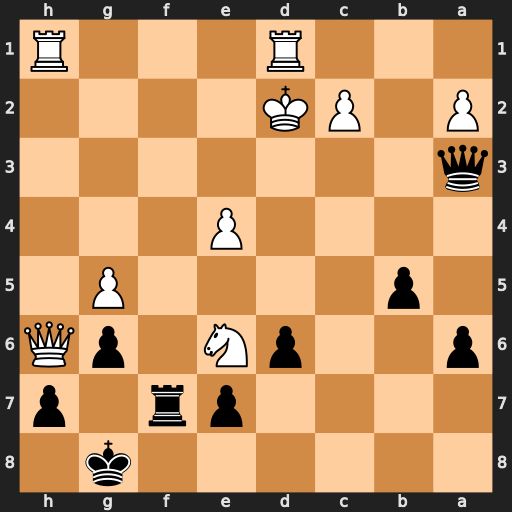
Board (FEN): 6k1/4pr1p/p2pN1pQ/1p4P1/4P3/q7/P1PK4/3R3R
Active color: b
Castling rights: -
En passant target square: -
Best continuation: Rf2+ Ke1 Qe3#